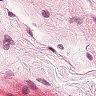
Metastatic tissue present: no